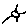
Label: sun